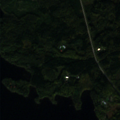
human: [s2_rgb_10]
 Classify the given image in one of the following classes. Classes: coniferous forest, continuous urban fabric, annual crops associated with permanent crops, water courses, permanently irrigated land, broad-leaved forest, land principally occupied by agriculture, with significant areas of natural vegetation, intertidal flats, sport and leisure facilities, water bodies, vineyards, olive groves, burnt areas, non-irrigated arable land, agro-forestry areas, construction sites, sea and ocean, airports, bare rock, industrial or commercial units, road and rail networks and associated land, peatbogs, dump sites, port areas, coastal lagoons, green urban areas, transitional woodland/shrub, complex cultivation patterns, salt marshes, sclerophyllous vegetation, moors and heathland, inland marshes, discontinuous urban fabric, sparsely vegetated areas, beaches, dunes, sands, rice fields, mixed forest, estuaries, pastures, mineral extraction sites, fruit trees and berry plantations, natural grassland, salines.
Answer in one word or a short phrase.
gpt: coniferous forest, mixed forest, water bodies